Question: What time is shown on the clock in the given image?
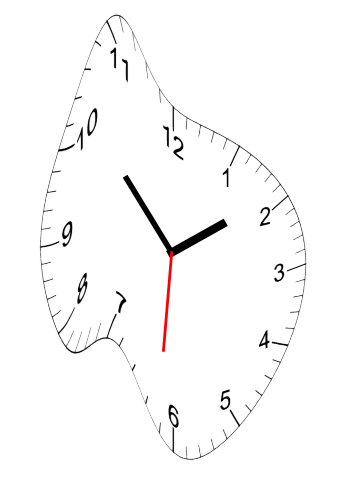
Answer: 01:52:31